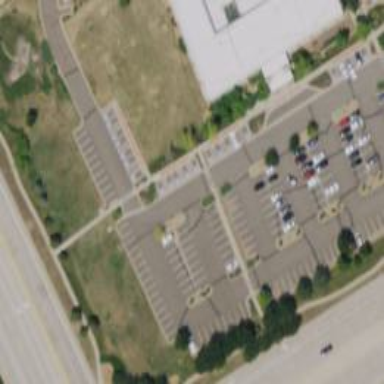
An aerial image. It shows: Parking space.